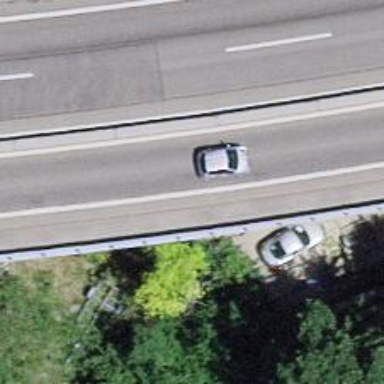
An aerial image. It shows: Bridge over trunk highway that serves as motorroad.